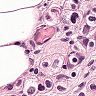
Metastatic tissue present: yes